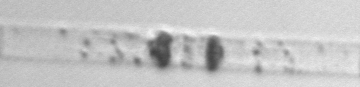
Label: Dactyliosolen_blavyanus